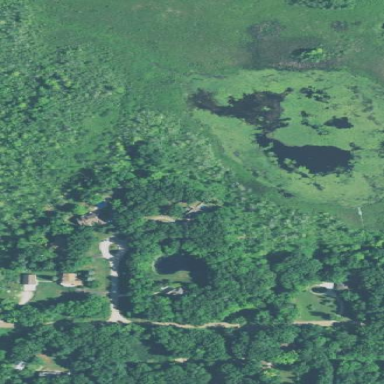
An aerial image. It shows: Pond surrounded by natural water.